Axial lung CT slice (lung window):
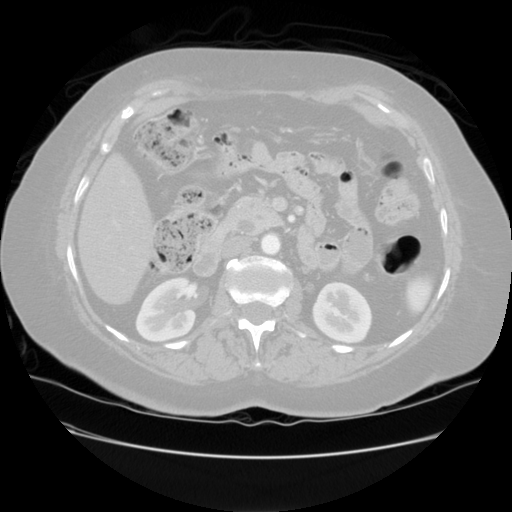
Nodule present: no